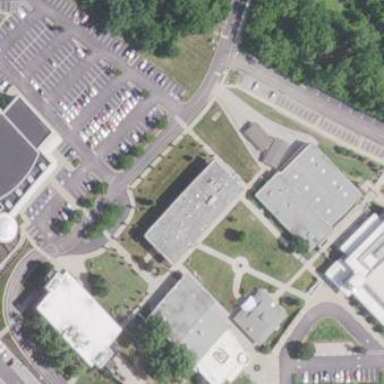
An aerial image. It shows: Office building.